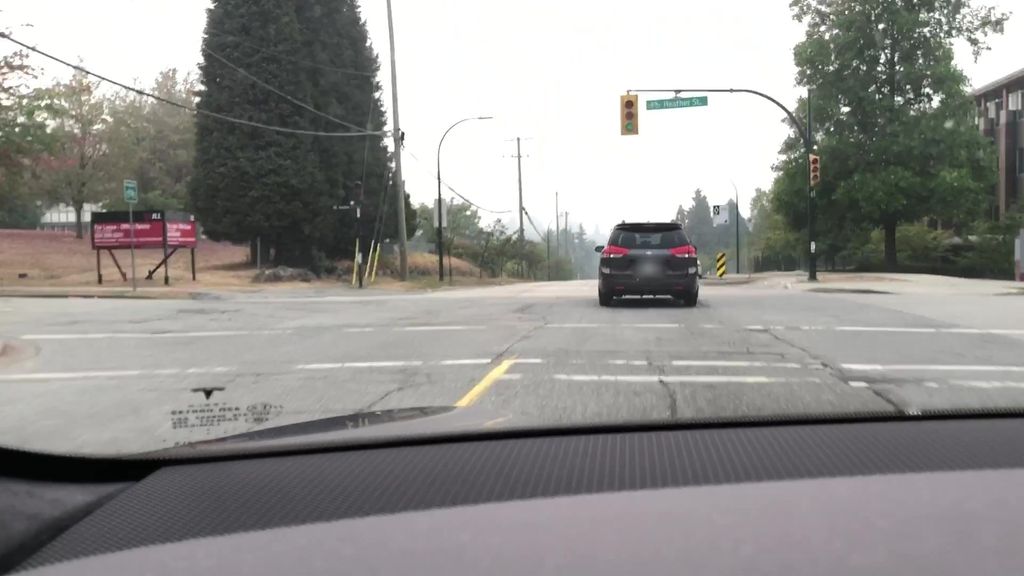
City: vancouver